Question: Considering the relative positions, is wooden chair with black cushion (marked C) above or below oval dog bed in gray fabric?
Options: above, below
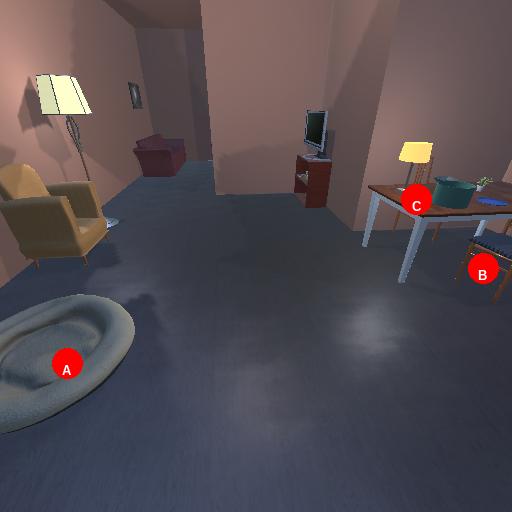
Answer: above